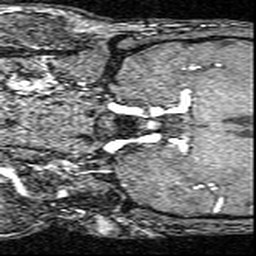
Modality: angio
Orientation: coronal
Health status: ill
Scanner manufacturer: siemens
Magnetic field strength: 3 T
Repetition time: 0.022 s
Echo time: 0.00395 s